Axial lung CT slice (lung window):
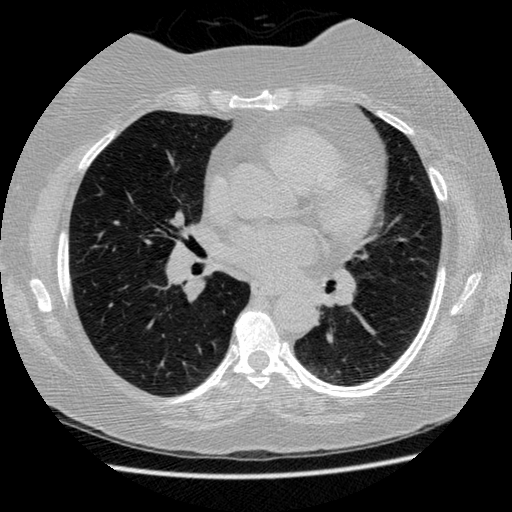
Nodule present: no